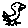
Label: bird